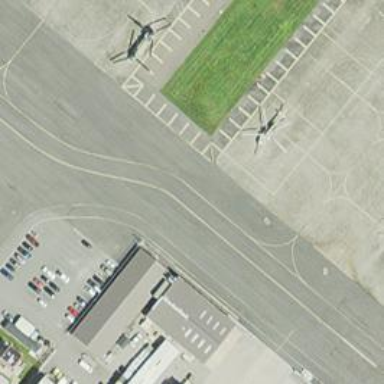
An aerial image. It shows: Asphalt taxiway at the airport.